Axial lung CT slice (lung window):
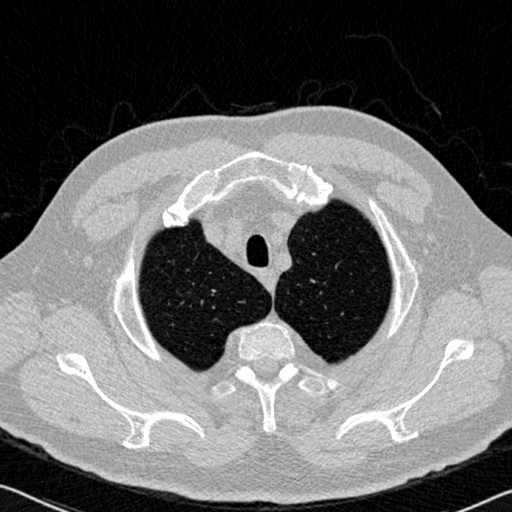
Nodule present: no